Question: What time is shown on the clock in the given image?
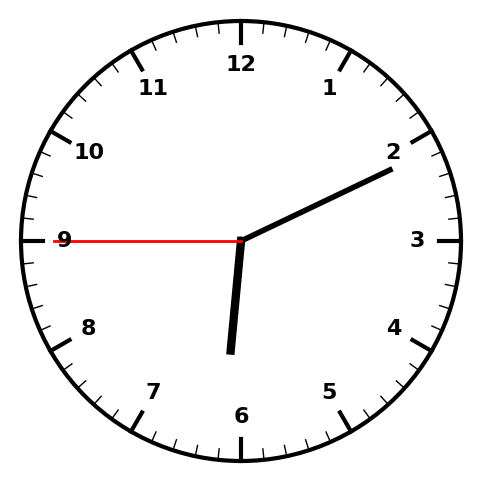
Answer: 06:10:45